Question: What is the number of red dots?
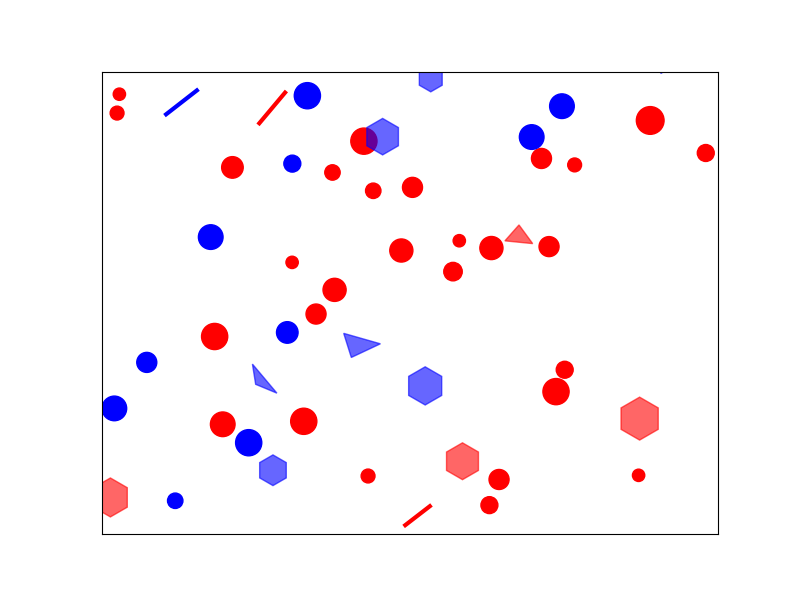
Answer: 28